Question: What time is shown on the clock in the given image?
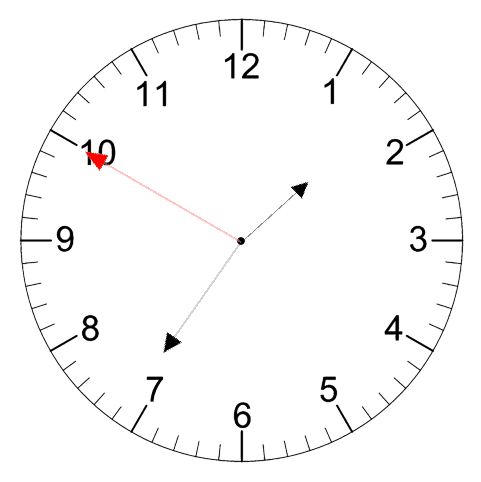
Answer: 01:35:50